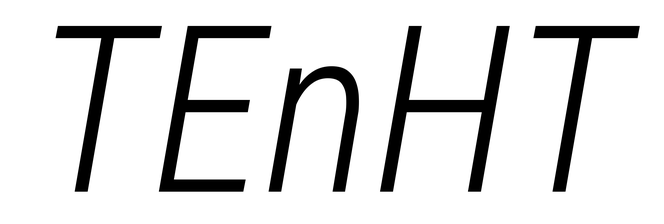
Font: Roboto-Italic_Condensed_Light_Italic